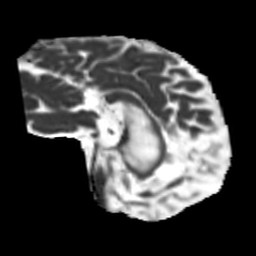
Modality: MD
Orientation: sagittal
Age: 56
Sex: male
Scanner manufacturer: siemens
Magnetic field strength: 3 T
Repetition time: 5.25 s
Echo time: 0.08 s